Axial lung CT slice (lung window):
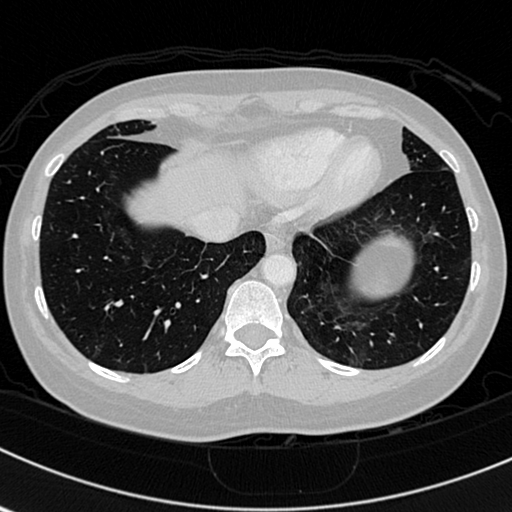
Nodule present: no